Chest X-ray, AP view. Patient: 24 years old, sex F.
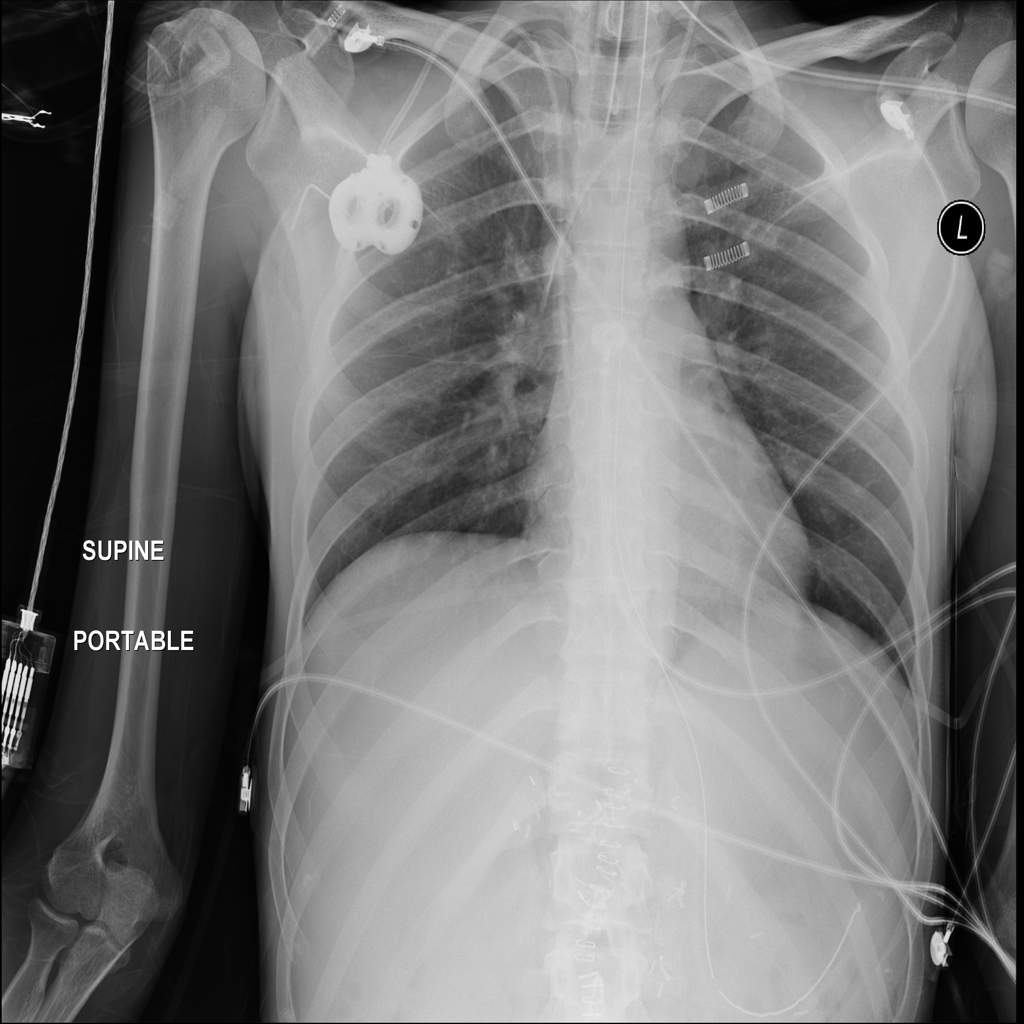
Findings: No Finding